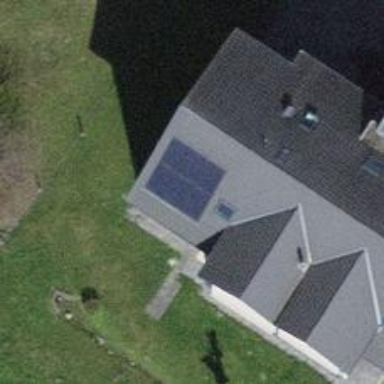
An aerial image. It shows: Solar power generator utilizing photovoltaic technology with solar photovoltaic panels.